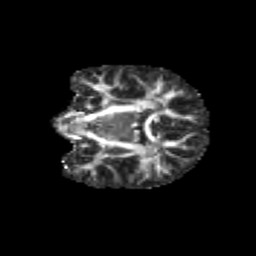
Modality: FA
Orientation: coronal
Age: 9
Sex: female
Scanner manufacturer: siemens
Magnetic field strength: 3 T
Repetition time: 3.8 s
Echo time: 0.07 s